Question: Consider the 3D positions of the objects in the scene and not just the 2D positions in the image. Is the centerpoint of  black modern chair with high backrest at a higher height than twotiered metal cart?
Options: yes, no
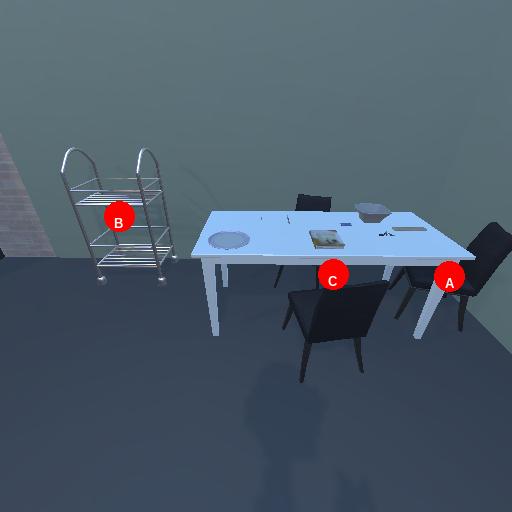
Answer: yes